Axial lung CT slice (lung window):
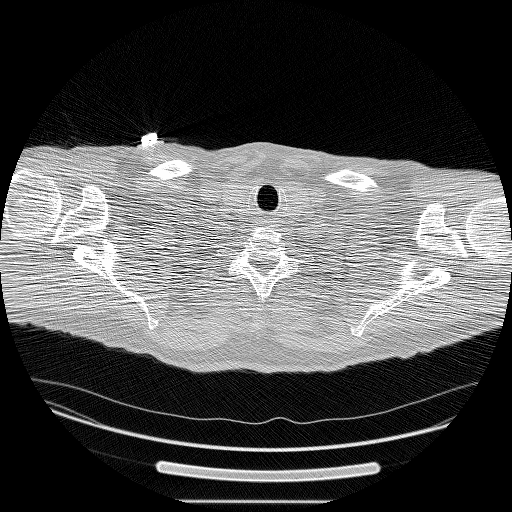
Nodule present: no